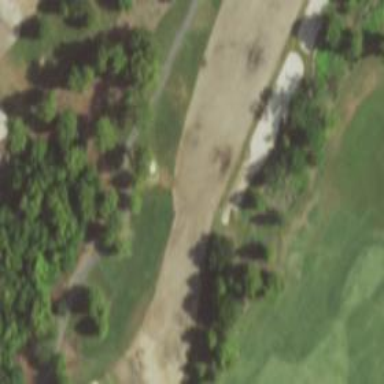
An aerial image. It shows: Grassy area designated as golf fairway.